Interaction volume radius: 10 \u00c5
Interaction volume height: 10 \u00c5
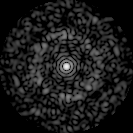
Disorder parameter: 0.8194